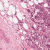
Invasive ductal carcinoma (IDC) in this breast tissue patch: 1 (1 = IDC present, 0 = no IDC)